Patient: sex M, age 71
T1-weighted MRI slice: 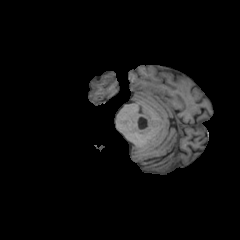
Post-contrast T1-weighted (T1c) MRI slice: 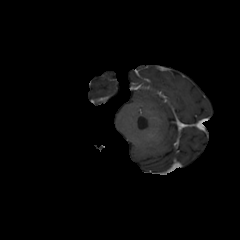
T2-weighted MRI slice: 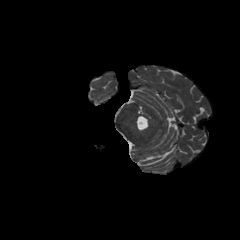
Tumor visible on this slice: no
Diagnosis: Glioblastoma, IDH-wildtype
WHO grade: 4